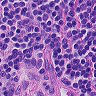
Metastatic tissue present: no